Question: I wanna remove icon after listview itme is clicked:

'$('ul li#' + id).prop('data-icon', false); listview.listview('refresh');' didn't work
Google found: <URL> and add:
'listview.trigger('create');' or 'listview.children('li a').button();' fails too.
<URL>;' fails again.
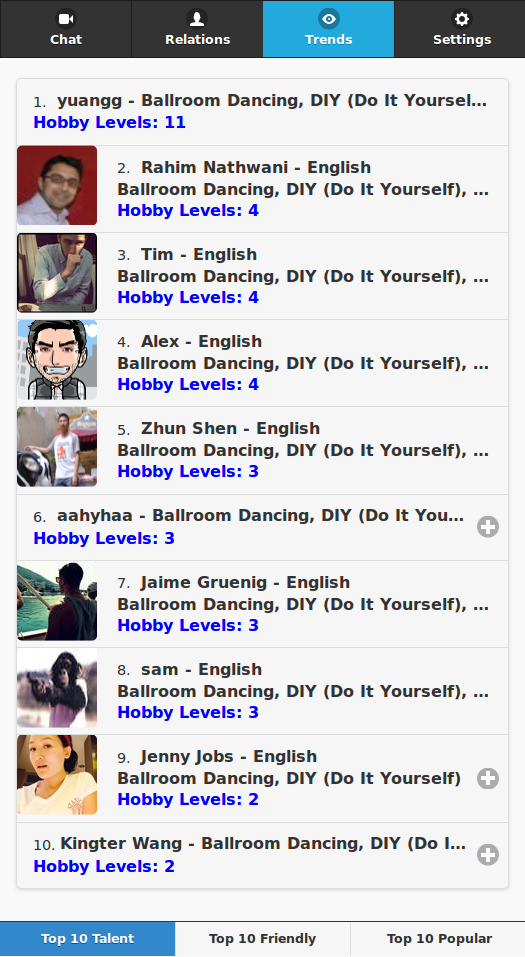
Answer: You need to remove classes 'ui-btn-icon-right' and 'ui-icon-plus'. You can do it directly using '.removeClass("ui-btn-icon-right ui-icon-plus")' or use '.match' in case you have different icons used in the same .
'''
$(document).on("pagecreate", function () {
$("#listviewID li a").on("click", function () {
$(this).removeClass(function (i, uiClass) {
return (uiClass.match(/\S+-icon-\S+/) || []).join(' ');
});
});
});
'''
> <URL>